Question: I have a white container on top of the bg but it stops even though min-height is set as 100%, heres the CSS for this container and in bottom I have included image of what happens when I scroll to the bottom:
Container where post is:
Yellow Bg:
'''
.home-body {
background-color:#EAC117;
height: 100%;
.home-main-content {
width:800px;
min-height: 100%;
position:absolute;
overflow:hidden;
margin-left:56.5%;
left:-500px;
top:51px;
border-left:1px solid black;
border-right:1px solid black;
background-color:#fff;
background-repeat:repeat-y;
.home-post-echoed-container {
width:400px;
position:absolute;
margin-left:50%;
left:-200px;
top:200px;
overflow:hidden;
}
.home-echoed-posts {
width:600px;
overflow:hidden;
left:-98px;
position:relative;
background-color:#fff;
margin-bottom:-5px;
border-top:1px solid;color:#0a527e;
border-left:1px solid;color:#0a527e;
border-right:1px solid;color:#0a527e;
}
.home-echoed-posts-post {
margin:10px;
color:black;
}
.home-echoed-posts-email {
margin:10px;
color:black;
}
.home-echoed-posts-date {
margin:10px;
color:black;
}
'''

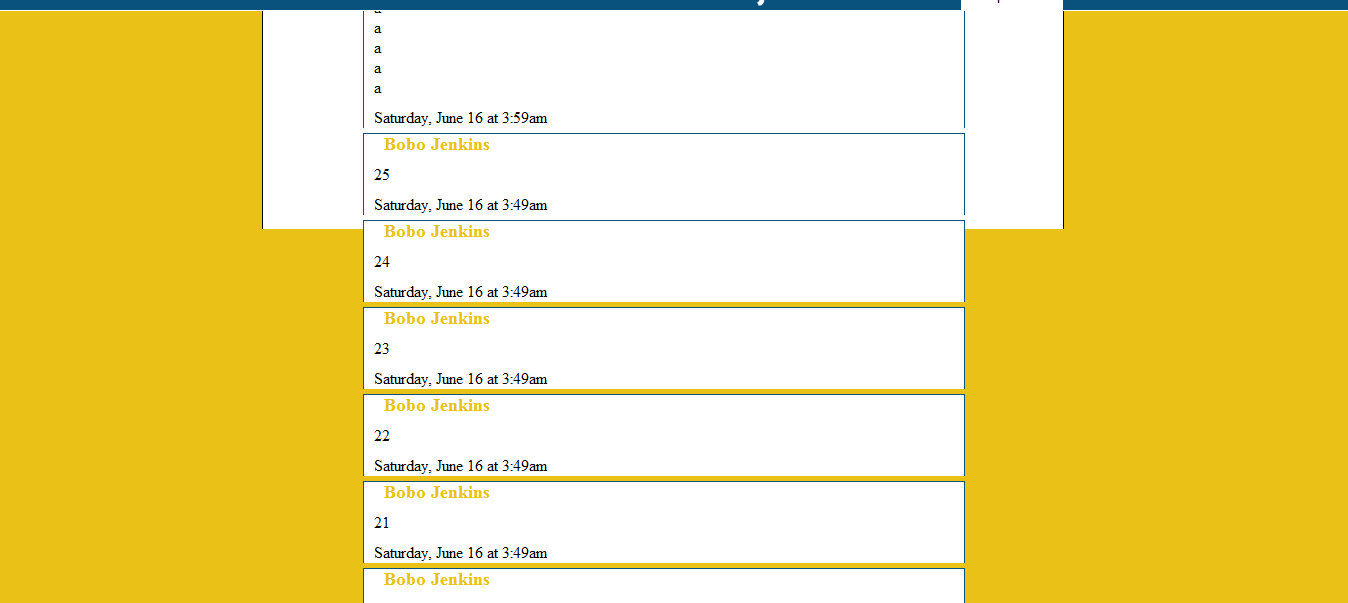
Answer: You are doing it wrong.
To center something you should use (instead of absolute positioning):
'''
.foobar{
margin: 0 auto;
width: 800px;
}
'''
As for "why comments are not expanding the container", it is hard to guess without code, but there are two reasonable possibilities: or . There nothing i can do about it. But if they are floated, then easies is to have container with following css:
'''
.container{
overflow: hidden;
}
'''
It is a bit counter-intuitive, but works like charm. You can read more about it <URL>.
Update: and read <URL> too.
:
Looks like it is the worts case scenario. You are using positioning .. for everything. YOu really need to learn how to use floats.
'''
.home-post-echoed-container {
width: 600px;
margin: 0 auto;
padding-top: 200px; // im guessing what top:200px was doing
overflow:hidden;
}
.home-echoed-posts {
width:600px;
float: left;
background: #fff;
margin-bottom: -5px;
border: 1px solid #0a527e;
border-bottom: 0;
}
'''
Something like this. But I'm really just guessing.